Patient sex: M
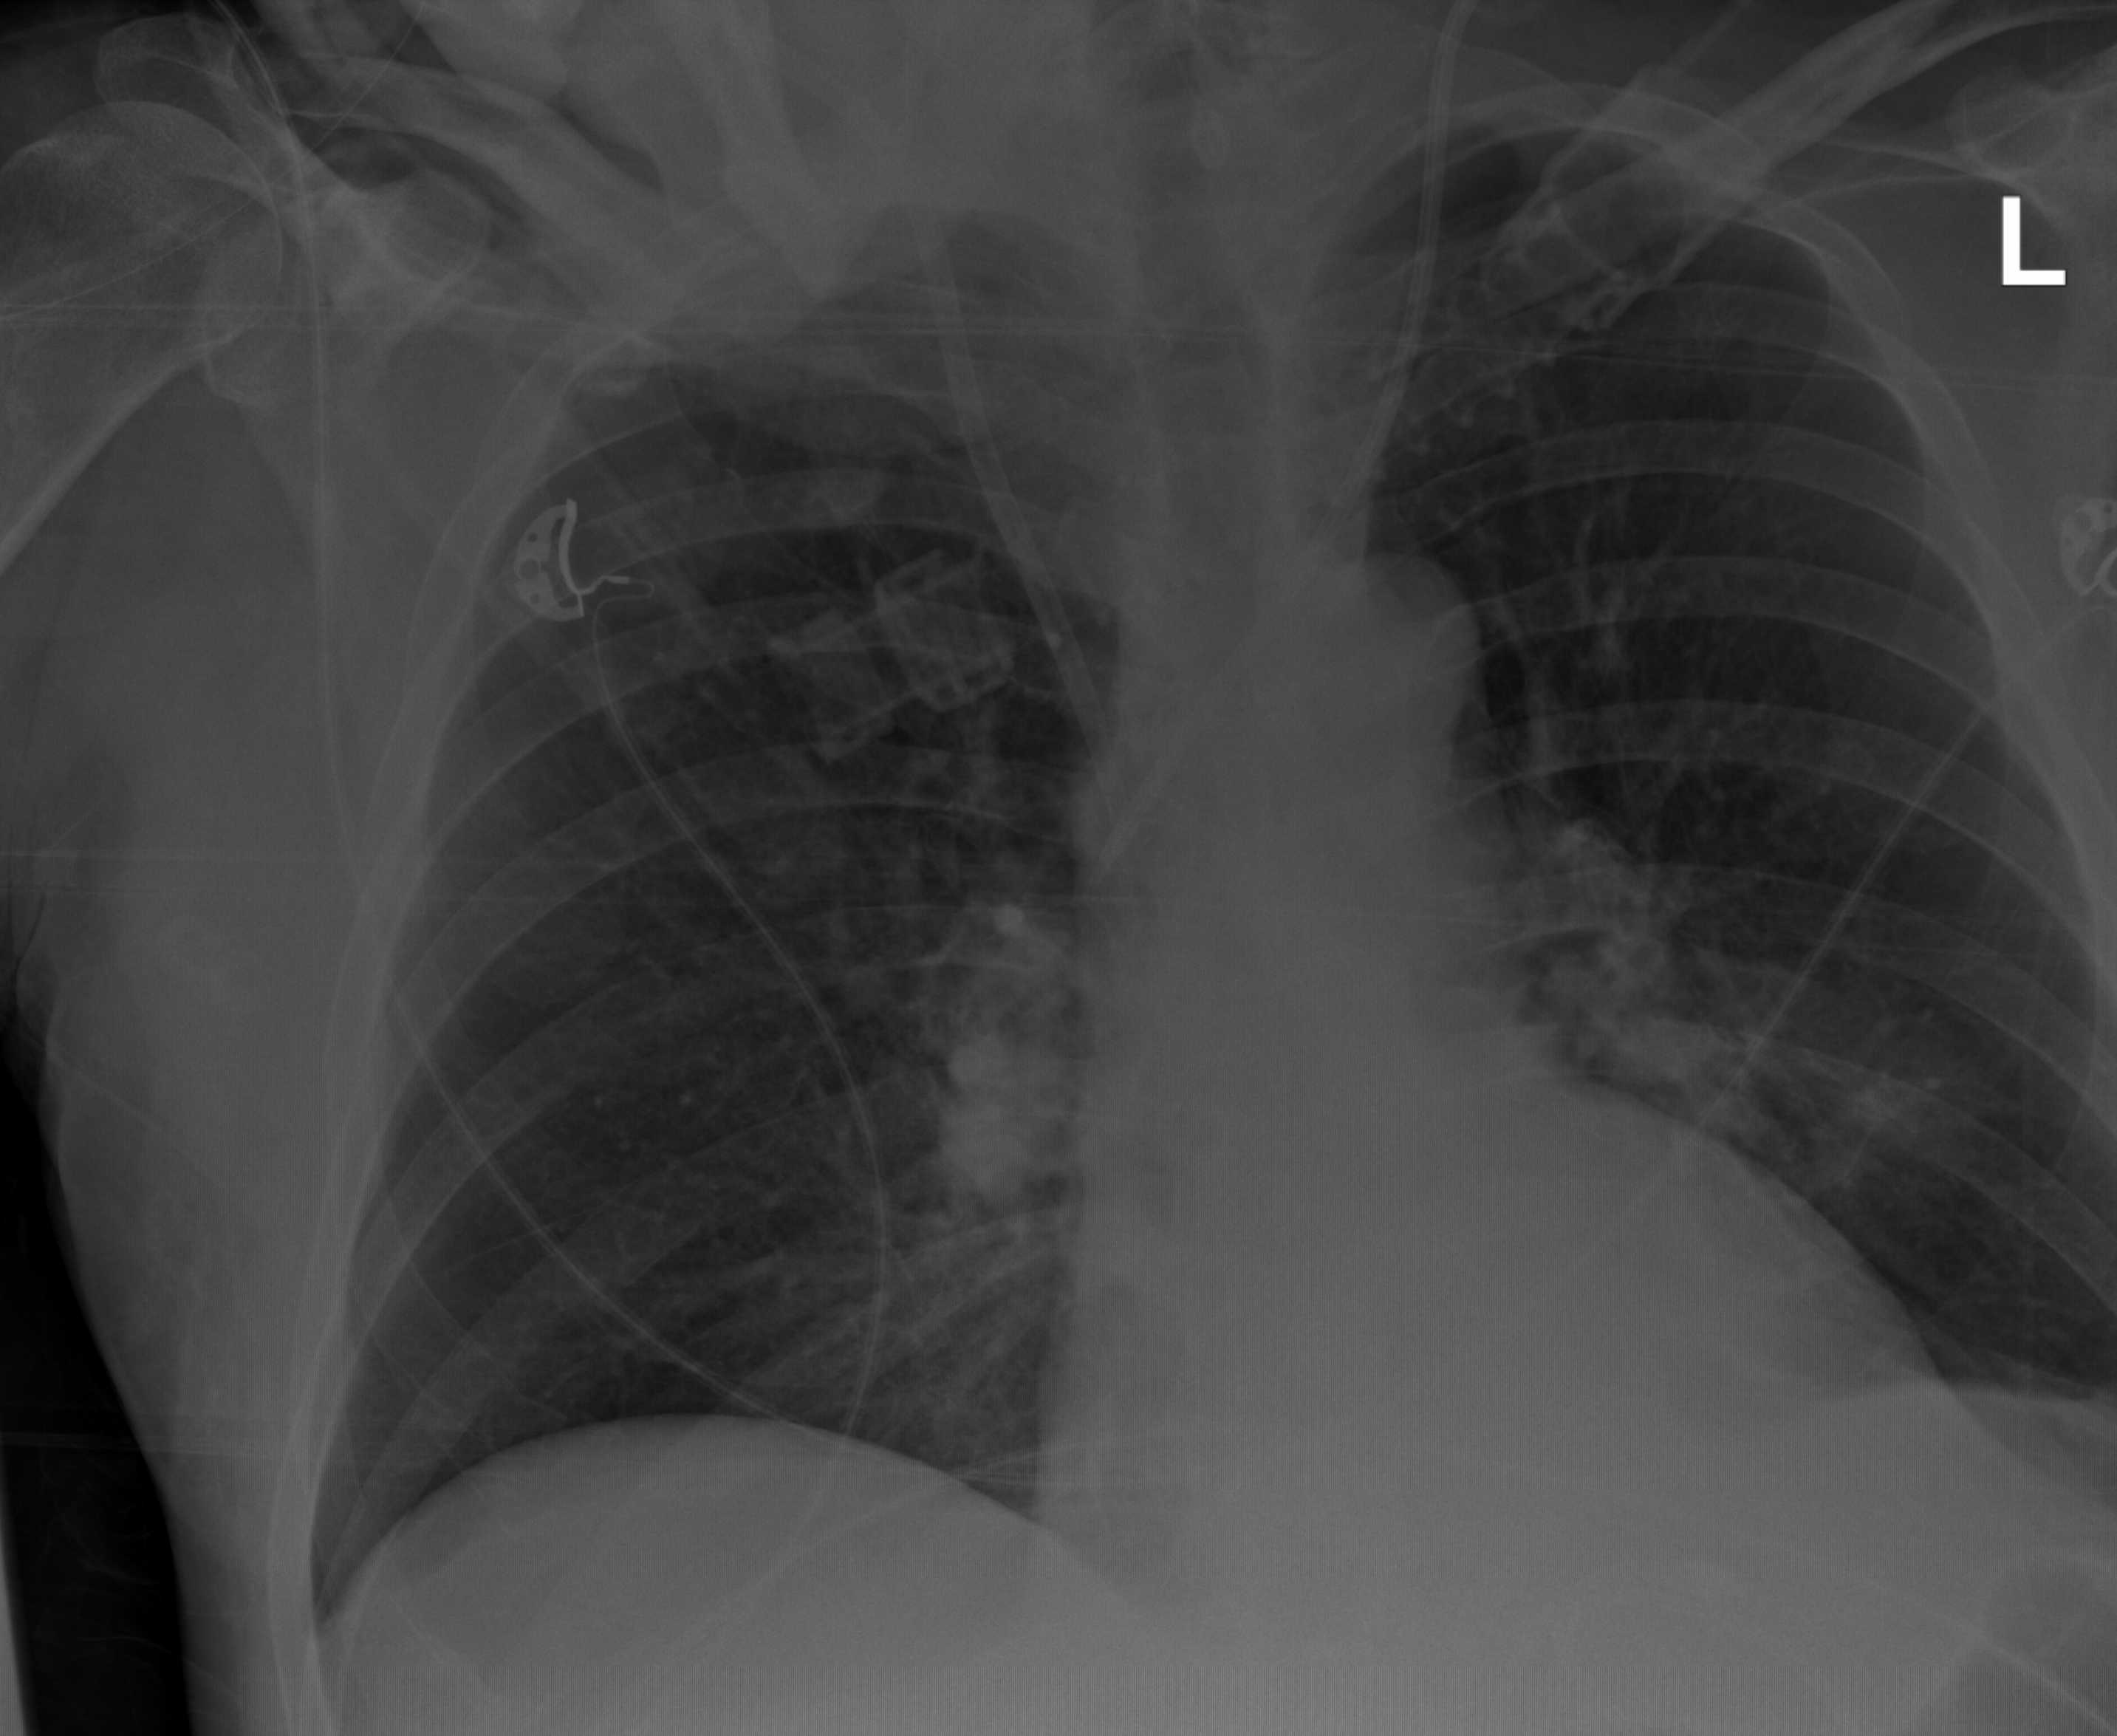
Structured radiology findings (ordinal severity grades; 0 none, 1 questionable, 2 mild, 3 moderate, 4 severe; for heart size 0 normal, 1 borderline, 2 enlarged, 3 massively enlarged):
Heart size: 0
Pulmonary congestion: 0
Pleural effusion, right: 0
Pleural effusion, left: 0
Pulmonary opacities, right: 0
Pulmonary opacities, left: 0
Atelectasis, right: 2
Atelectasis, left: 2